Question: I have a System.Timers.Timer that randomly throws a NullReferenceException when I call the Stop() method. This probably occurs probably about 4 times a work day. I've seen the problem repeated on multiple computers.
'''
void myTimer_Elapsed(object sender, System.Timers.ElapsedEventArgs e)
{
if (myTimer != null) //trying to stop the exception here
{
myTimer.Stop(); //Null Reference Exception occurs here
DoStuff();
myTimer.Start();
}
}
'''
The stack looks like this:

The weirdest part is that I can immediately start the program again from the position of the exception with no problems.
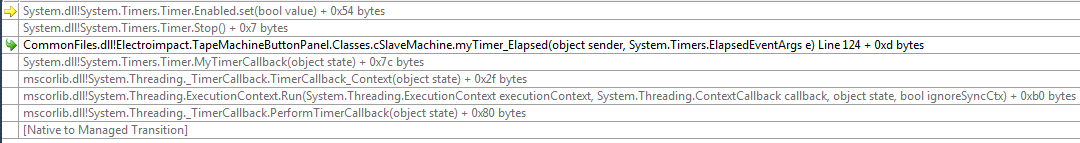
Answer: Try this
'''
void myTimer_Elapsed(object sender, System.Timers.ElapsedEventArgs e)
{
lock(this) {
if (myTimer != null) //trying to stop the exception here
{
myTimer.Stop(); //Null Reference Exception occurs here
DoStuff();
myTimer.Start();
}
}
}
'''